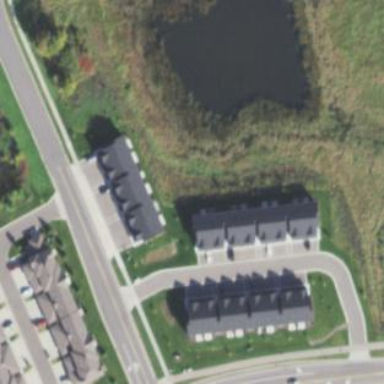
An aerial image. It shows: Residential area consisting of townhomes.